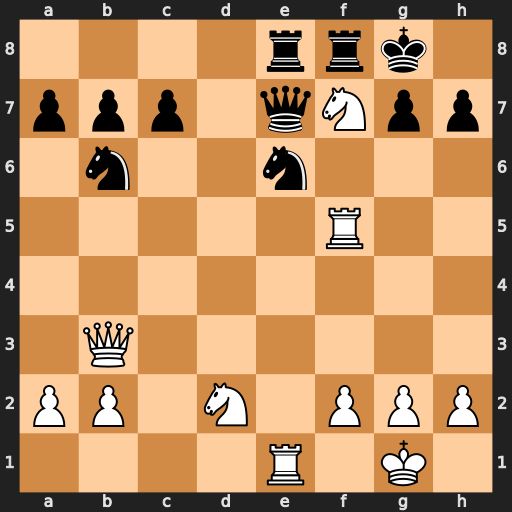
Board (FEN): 4rrk1/ppp1qNpp/1n2n3/5R2/8/1Q6/PP1N1PPP/4R1K1
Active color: w
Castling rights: -
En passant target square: -
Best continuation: Ng5 Rxf5 Rxe6 Qxe6 Nxe6